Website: ulta-beauty
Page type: address-validator
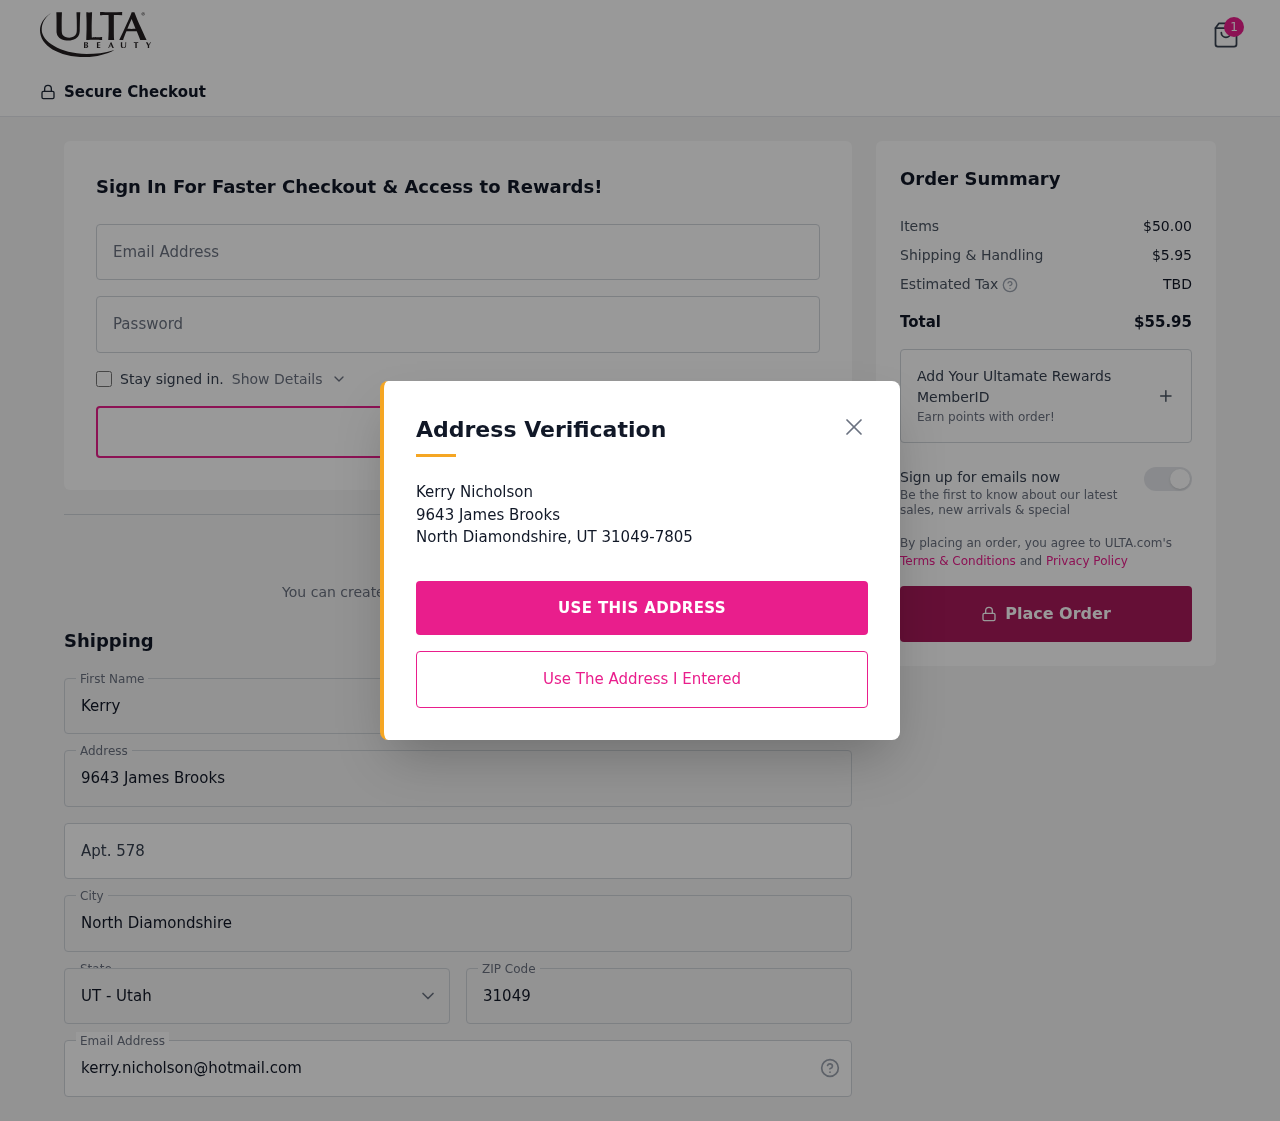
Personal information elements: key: PII_CITY
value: North Diamondshire
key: PII_EMAIL
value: kerry.nicholson@hotmail.com
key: PII_FIRSTNAME
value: Kerry
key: PII_LASTNAME
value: Nicholson
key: PII_POSTCODE
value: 31049
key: PII_STATE_ABBR
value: UT
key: PII_STREET
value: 9643 James Brooks
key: PII_STREET2
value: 9643 James Brooks
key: PII_STREET2
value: Apt. 578
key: PII_FULLNAME2
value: Kerry Nicholson
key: PII_CITY2
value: North Diamondshire
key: PII_STATE_ABBR2
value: UT
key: PII_POSTCODE_FULL
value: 31049
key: PII_POSTCODE_EXT
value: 7805
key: PII_POSTCODE_NUMERIC
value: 31049
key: PII_POSTCODE_EXT_NUMERIC
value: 7805
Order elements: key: ORDER_NUM_ITEMS
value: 1
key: ORDER_SUBTOTAL
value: $50.00
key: ORDER_SHIPPING_COST
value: $5.95
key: ORDER_TOTAL
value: $55.95